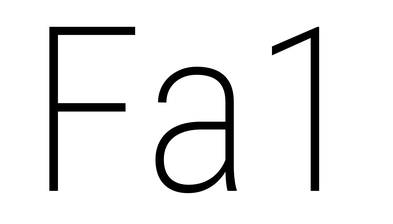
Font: Roboto_Condensed_ExtraLight